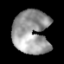
Tissue: lung
Cell type: T cells
Senescence score: 0.228
Nuclear area (px): 1574
Mean DAPI intensity: 151.97